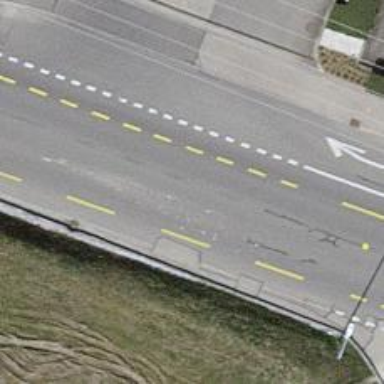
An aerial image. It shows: Tertiary road with asphalt surface and cycle lane.